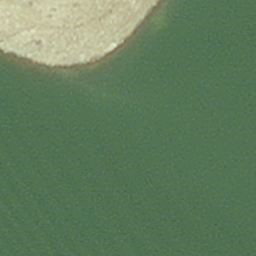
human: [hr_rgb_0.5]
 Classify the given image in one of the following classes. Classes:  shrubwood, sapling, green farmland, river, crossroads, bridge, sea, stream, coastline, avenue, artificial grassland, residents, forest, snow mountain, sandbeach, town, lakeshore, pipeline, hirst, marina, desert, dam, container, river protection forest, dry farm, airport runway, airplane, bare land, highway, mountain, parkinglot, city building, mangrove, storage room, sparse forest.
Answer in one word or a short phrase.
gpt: hirst